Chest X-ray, AP view. Patient: 33 years old, sex M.
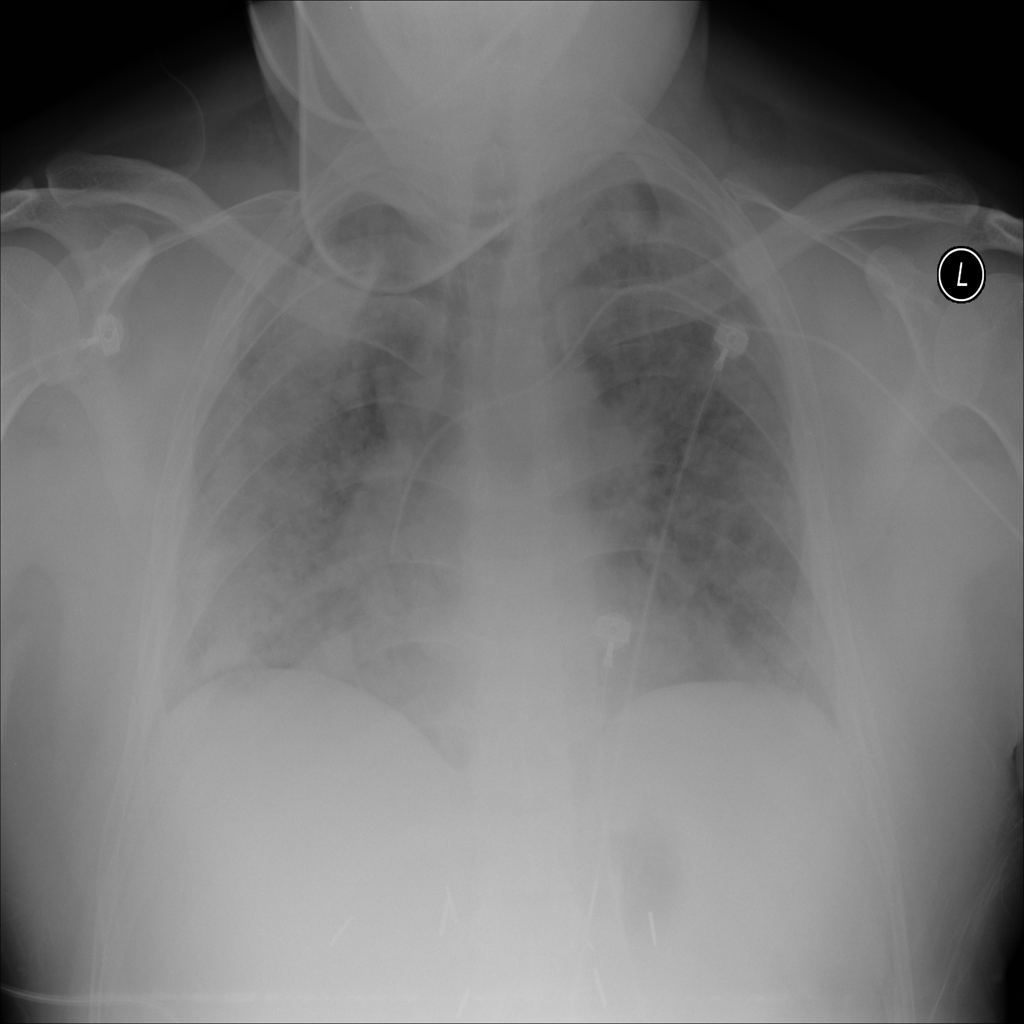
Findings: No Finding